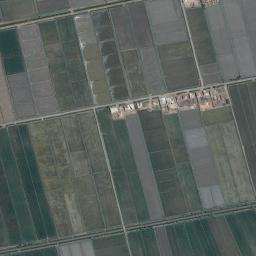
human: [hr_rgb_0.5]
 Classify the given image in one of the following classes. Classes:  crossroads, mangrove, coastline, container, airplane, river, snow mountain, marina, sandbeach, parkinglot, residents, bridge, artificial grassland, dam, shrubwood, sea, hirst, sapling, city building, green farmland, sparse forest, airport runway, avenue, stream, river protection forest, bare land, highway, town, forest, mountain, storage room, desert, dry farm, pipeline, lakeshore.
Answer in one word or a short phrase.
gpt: green farmland